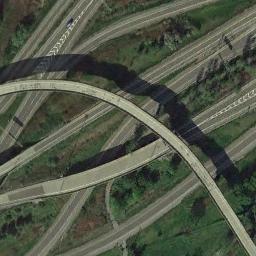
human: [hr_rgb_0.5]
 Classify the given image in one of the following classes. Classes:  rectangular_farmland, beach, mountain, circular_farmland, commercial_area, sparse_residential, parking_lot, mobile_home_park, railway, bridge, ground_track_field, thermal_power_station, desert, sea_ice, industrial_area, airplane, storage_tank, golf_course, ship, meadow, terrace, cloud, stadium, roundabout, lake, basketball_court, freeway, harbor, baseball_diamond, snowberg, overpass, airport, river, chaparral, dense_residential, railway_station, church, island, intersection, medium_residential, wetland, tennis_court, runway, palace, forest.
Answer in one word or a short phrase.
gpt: overpass